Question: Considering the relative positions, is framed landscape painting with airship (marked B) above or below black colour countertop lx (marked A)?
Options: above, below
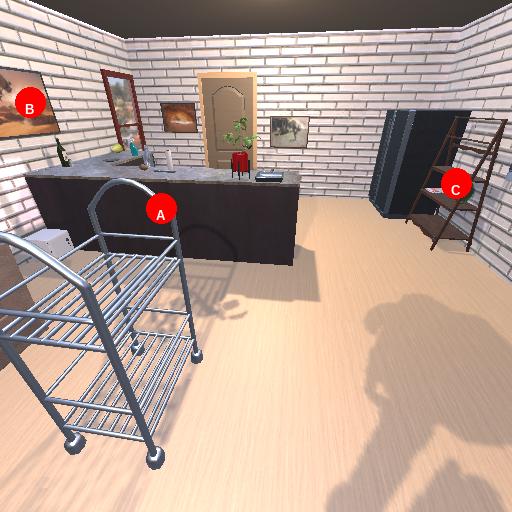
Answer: above